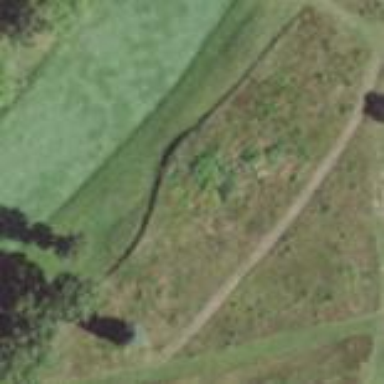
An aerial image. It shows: Area with grass used as rough in golf course.